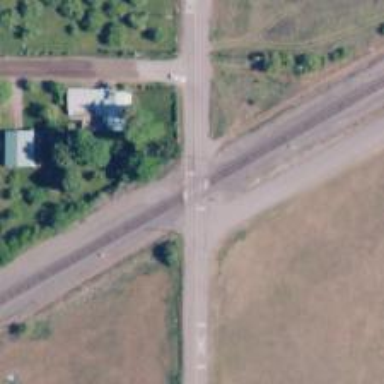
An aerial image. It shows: Railway level crossing.